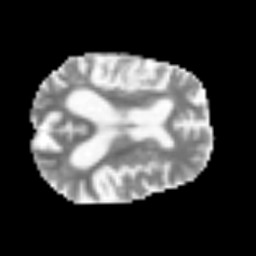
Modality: MD
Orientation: axial
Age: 69
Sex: male
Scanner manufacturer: siemens
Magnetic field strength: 3 T
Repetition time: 3.2 s
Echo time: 0.081 s